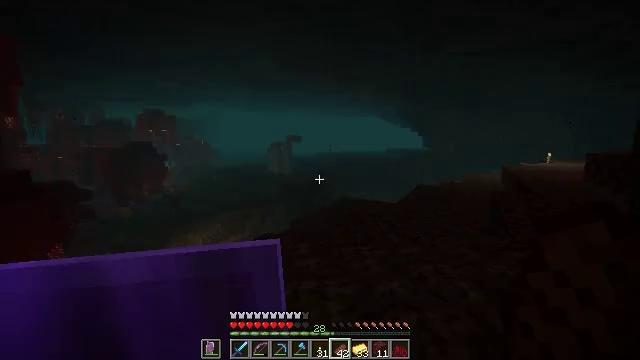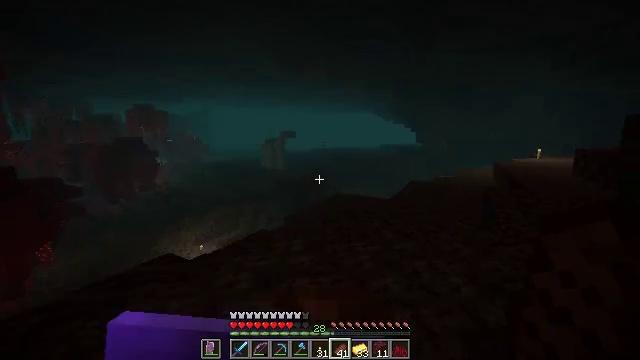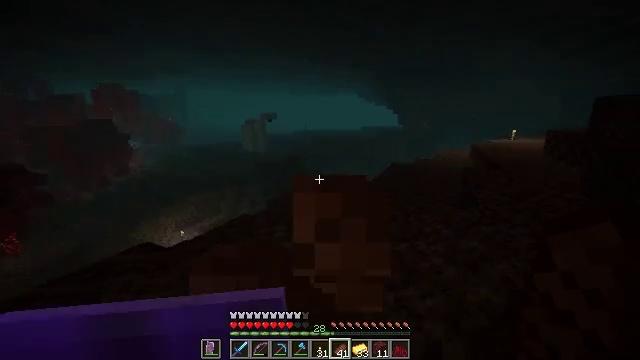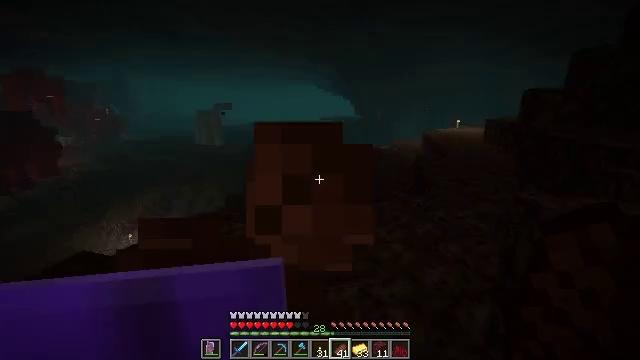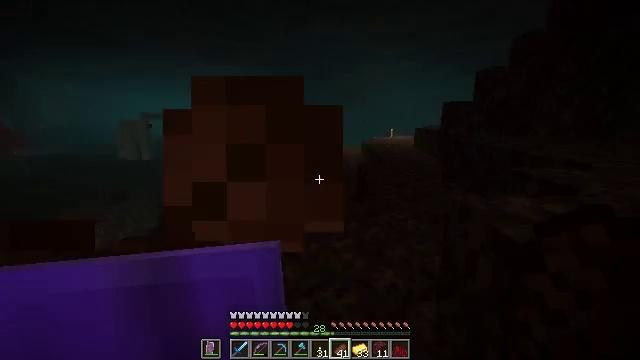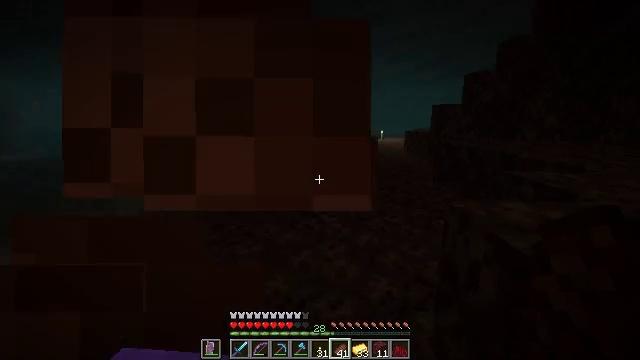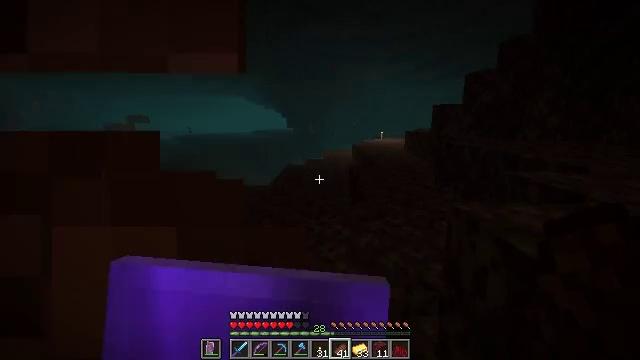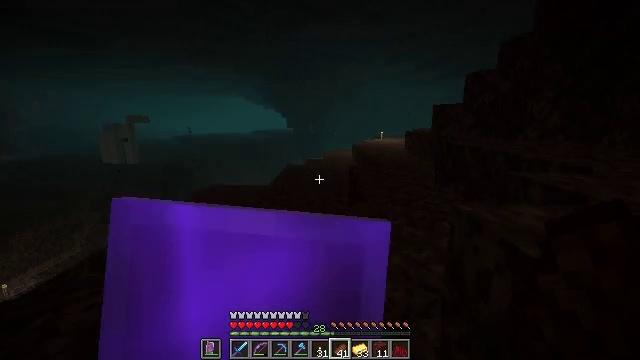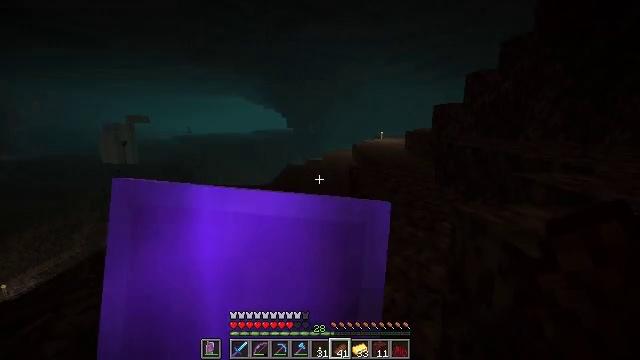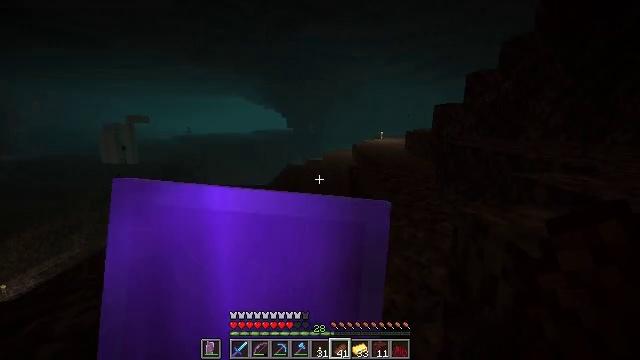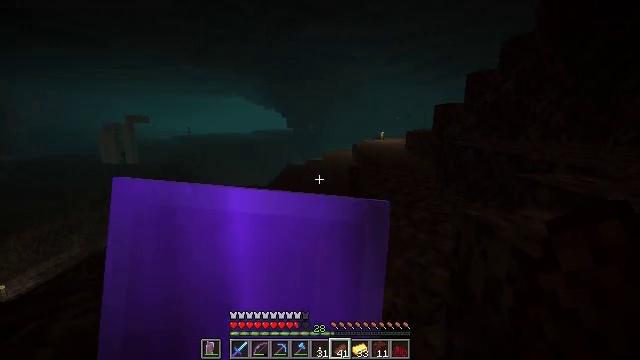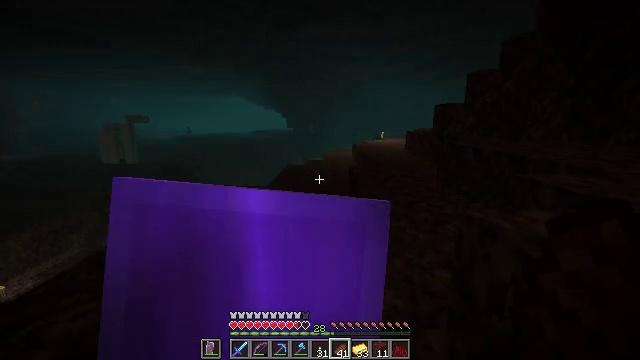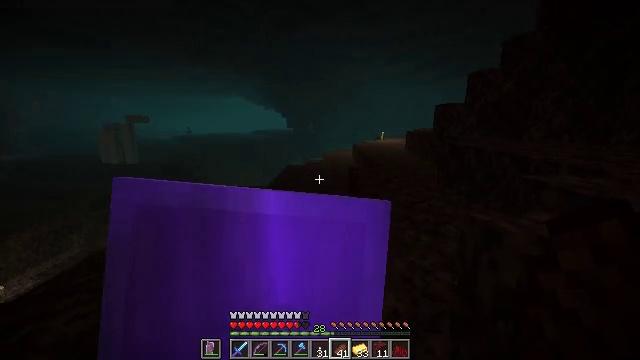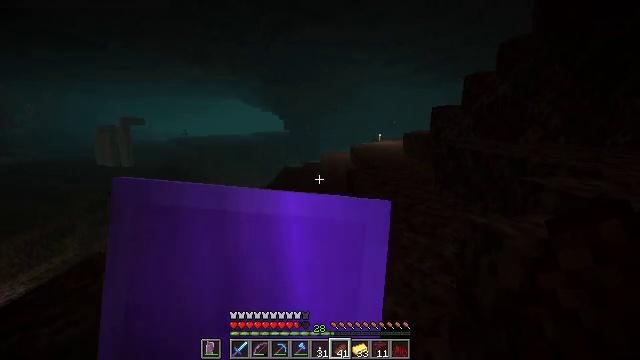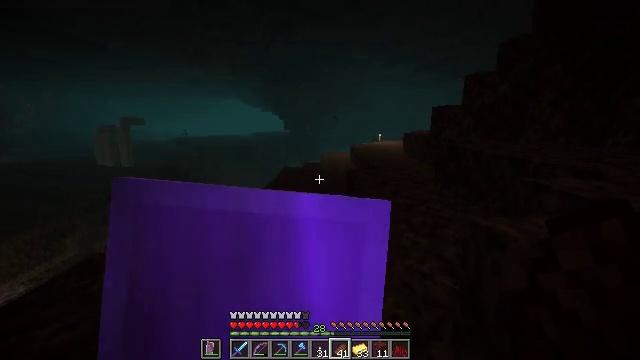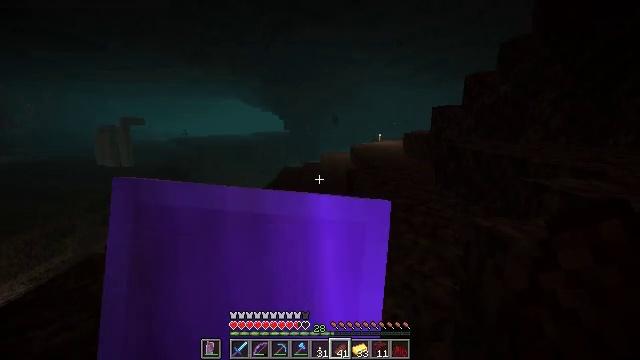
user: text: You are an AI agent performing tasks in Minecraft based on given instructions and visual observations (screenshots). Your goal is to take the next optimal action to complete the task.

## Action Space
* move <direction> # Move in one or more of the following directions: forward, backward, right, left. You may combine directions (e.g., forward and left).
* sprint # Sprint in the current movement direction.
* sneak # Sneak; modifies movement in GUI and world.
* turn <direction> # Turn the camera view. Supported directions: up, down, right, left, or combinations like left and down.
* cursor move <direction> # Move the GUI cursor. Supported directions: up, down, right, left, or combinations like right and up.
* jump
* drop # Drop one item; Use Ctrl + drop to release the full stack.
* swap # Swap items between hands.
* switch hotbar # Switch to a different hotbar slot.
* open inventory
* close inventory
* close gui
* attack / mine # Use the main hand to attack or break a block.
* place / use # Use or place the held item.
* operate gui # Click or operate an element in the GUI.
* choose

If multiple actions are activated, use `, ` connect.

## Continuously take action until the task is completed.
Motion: motion action
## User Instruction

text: Attack the torch to pick it up.
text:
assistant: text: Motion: move forward, turn right, use / place
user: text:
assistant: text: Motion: move forward, turn right and down, use / place
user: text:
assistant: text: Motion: move forward, turn right and down, use / place
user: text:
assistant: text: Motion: move forward, turn right and up, use / place
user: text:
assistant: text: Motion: move forward, turn right, use / place
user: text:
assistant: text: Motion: move forward, use / place
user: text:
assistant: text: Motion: move forward, use / place
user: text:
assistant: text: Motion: move forward, use / place
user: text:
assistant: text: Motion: move forward, use / place
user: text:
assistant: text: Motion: move forward, use / place
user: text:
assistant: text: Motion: move forward, use / place
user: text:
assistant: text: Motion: move forward, use / place
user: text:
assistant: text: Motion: move forward, use / place
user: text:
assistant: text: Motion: move forward, use / place
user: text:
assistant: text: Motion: move forward, use / place
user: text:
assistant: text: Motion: move forward, use / place
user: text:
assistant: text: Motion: move forward, turn right, use / place
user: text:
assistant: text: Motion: move forward, turn right and down
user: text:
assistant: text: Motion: move forward
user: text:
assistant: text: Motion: move forward, turn down
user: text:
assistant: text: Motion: move forward
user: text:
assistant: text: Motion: no_op
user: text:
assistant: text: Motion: no_op
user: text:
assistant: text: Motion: no_op
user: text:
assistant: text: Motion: no_op
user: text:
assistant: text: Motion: no_op
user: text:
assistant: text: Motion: no_op
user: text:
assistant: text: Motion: move forward
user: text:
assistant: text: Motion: move forward, turn left and down
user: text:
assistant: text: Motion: move forward, sprint, turn left and down